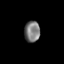
Tissue: skin
Cell type: Epithelial cells
Senescence score: 0.1925
Nuclear area (px): 326
Mean DAPI intensity: 120.577